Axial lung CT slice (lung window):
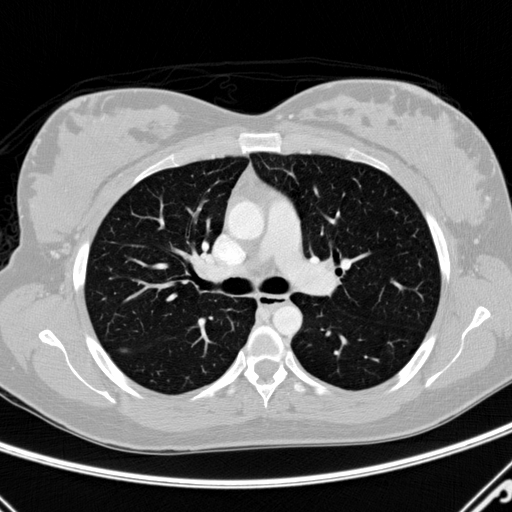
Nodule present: yes
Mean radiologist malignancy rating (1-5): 3